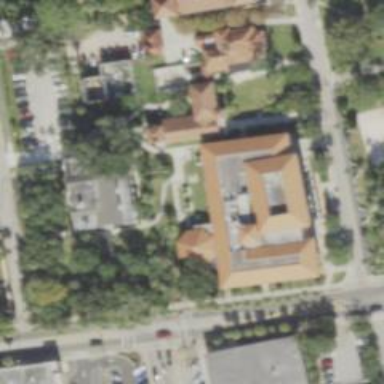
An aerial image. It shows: College building.